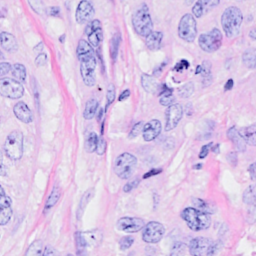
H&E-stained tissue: Breast